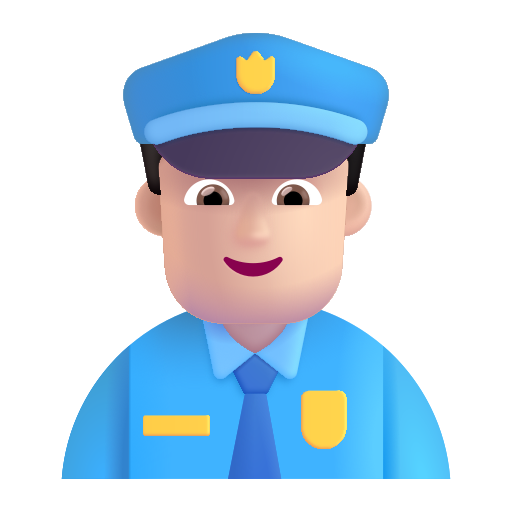
man police officer color light